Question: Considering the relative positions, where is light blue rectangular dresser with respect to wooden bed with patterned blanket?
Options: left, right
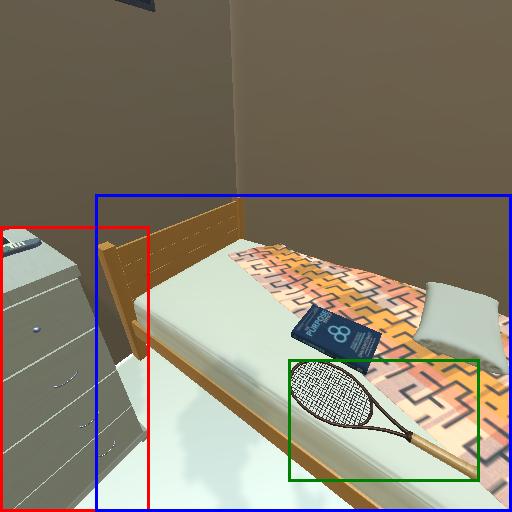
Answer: left